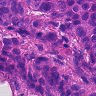
Metastatic tissue present: yes